Question: I have a VB application which is connecting to a SQL Server 2008 R2 database. Recently, there is an intermittent issue with connectivity.
When I log in to application, at first there is no issue and I am able to process the data successfully. However after some time (around 10-15mins) it shows the error "ODBC -- Call failed" in Application and auto-closed.
When I re-login to application the error shown below appears.
However if I restart the PC issue is resolved but the same cycle repeats - works for a few data and then displays the error.
Database connection error during application log in:

Assume this issue may be related to database connection or database corruption. Could any one please assist here.
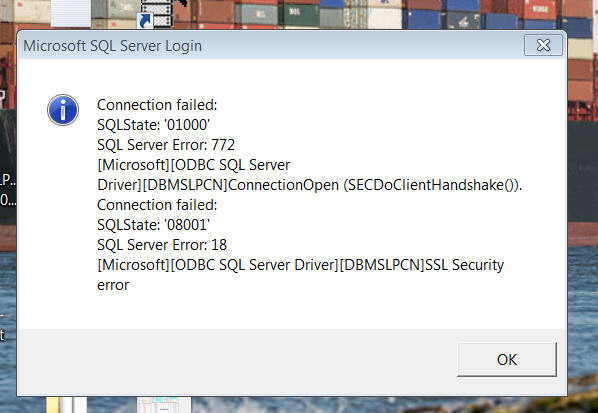
Answer: This isue is related to creating an SSL client credential. Flipping
'HKEY_LOCAL_MACHINE\SYSTEM\CurrentControlSet\Control\SecurityProviders\SCHANNEL\Protocols\TLS 1.0\Client\ Enabled' from 0 to 1 may fix your problem